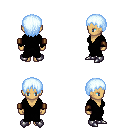
a pixel art fantasy rpg character, female body template, human, tanned skin, black robe, magenta pants, white cyan plain hairstyle, leather bracers, metal boots, four views (front, back, left, right), 2x2 character sprite sheet, small pixel art, hard edges, no anti-aliasing